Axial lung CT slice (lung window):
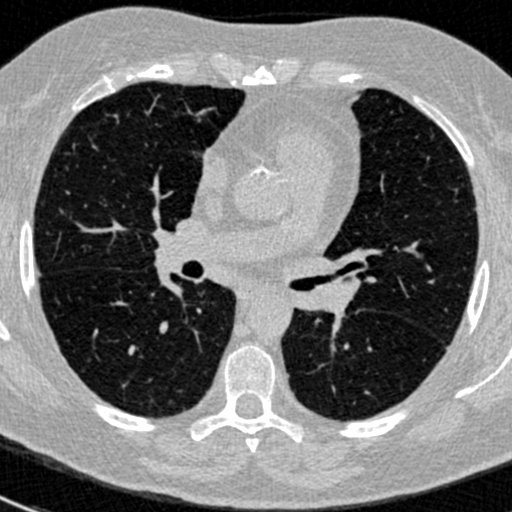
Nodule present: no